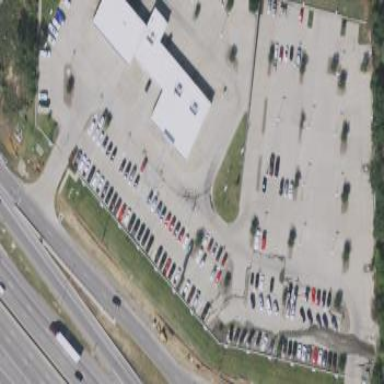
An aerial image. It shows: Building housing car shop.